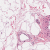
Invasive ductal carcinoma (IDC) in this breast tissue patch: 0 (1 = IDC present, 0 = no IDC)